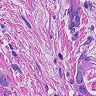
Metastatic tissue present: yes